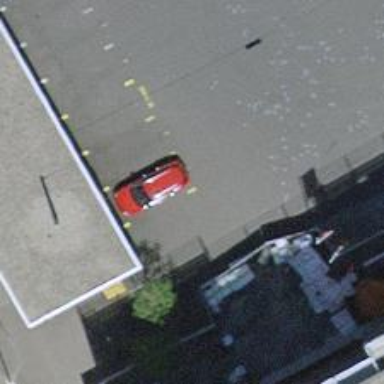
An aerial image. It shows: Car-sharing service available at this location.